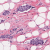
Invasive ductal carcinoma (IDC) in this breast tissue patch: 1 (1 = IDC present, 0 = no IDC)